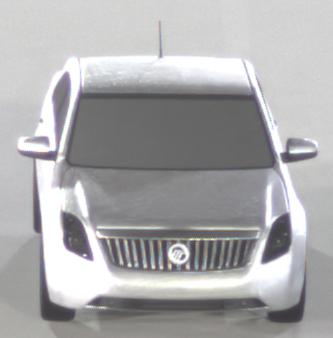
Make: Mercury
Model: Milan
Detailed model: -
Model produced from: 2009
Model produced until: 2010
Doors: 4
Color: white
Road condition: dry road
Daytime: night
Contrast: high contrast